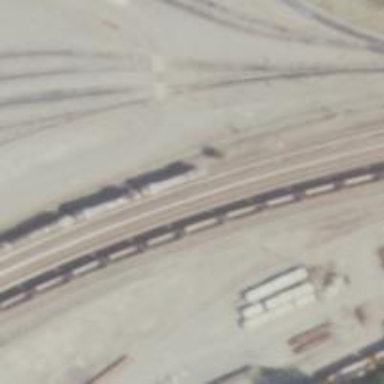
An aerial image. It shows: Railway yard used for servicing trains.